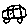
Label: car